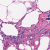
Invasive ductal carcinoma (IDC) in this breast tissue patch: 0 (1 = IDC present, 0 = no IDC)